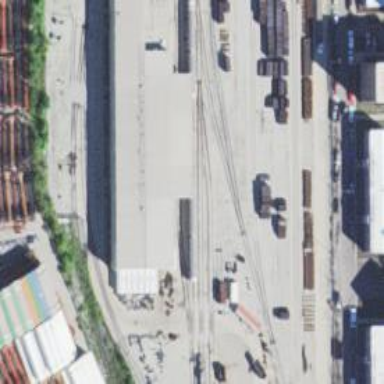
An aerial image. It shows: Electrified rail in service yard.